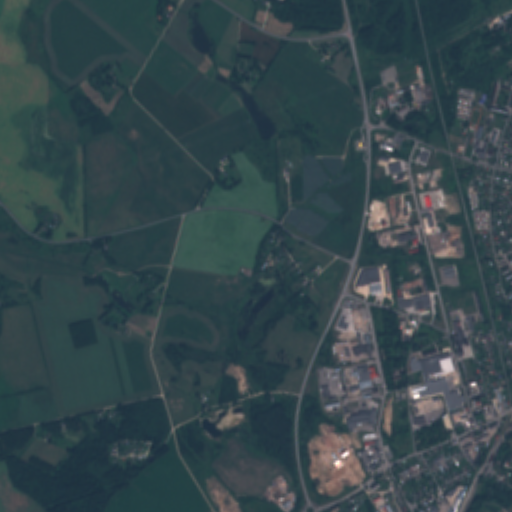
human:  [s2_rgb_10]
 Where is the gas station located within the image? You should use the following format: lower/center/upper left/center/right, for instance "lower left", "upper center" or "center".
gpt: The gas station is located in the lower right of the image.
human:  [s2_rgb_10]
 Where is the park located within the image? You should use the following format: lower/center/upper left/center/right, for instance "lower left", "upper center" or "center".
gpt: The park is located in the right of the image.
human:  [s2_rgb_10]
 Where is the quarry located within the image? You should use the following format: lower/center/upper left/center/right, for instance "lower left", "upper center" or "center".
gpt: The quarry is located in the lower center of the image.
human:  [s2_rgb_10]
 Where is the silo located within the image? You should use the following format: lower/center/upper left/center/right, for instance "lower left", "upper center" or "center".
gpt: The silo is located in the center right of the image.
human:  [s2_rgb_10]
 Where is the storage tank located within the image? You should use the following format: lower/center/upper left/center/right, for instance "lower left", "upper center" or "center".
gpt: The storage tank is located in the center right of the image.
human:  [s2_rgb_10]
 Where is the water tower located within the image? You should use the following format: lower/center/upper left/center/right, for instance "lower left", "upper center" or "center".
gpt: The water tower is located in the lower right of the image.
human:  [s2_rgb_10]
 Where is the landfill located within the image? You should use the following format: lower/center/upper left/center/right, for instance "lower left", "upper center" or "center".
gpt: There is no landfill in the image.